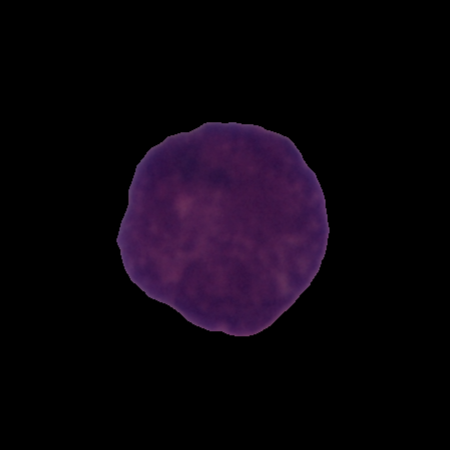
Label: cancer